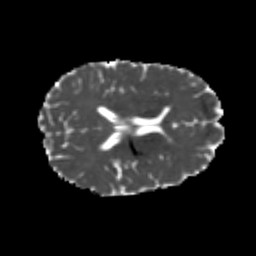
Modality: MD
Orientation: axial
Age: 21
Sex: female
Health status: healthy
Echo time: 0.074 s